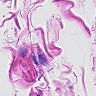
Metastatic tissue present: no